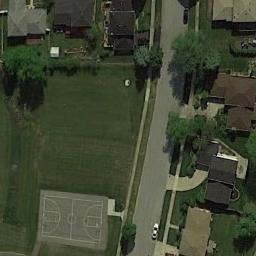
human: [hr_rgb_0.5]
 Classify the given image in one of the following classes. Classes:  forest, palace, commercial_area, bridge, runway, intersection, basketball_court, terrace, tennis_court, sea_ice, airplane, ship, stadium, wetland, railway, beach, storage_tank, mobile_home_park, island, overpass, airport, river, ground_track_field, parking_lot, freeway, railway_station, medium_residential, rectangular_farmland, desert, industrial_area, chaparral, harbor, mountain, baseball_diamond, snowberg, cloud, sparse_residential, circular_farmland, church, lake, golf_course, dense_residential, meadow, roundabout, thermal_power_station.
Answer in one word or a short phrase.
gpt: basketball_court